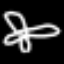
Label: airplane